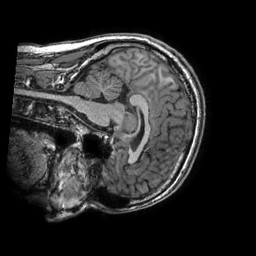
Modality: T1w
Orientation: sagittal
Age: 28
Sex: male
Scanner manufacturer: ge
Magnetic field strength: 3 T
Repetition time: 0.008784 s
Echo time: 0.003776 s